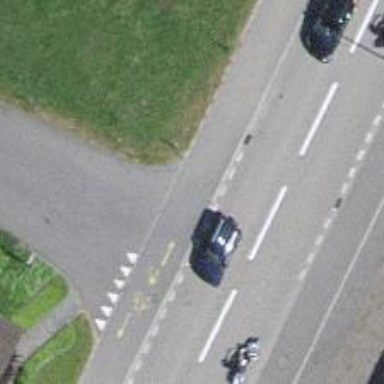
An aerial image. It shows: Road with "give way" sign.